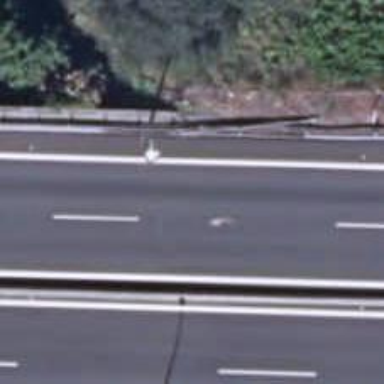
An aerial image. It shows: Asphalt motorway.